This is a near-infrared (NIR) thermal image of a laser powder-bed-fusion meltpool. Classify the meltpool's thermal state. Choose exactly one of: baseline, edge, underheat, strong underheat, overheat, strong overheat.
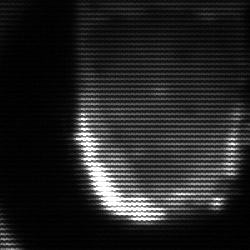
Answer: baseline